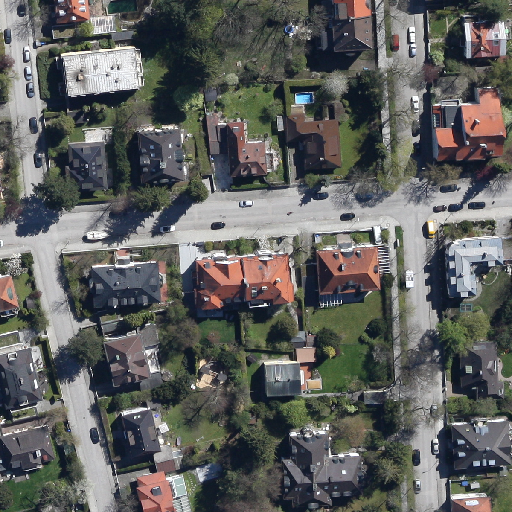
Referring expression: road